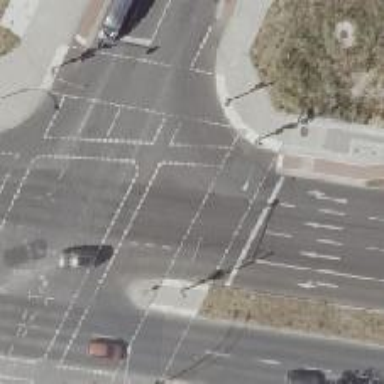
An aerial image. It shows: Secondary road with asphalt surface and lane markings.